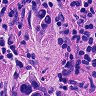
Metastatic tissue present: yes